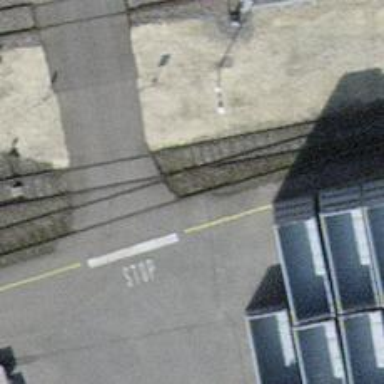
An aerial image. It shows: Single-track spur railway line.